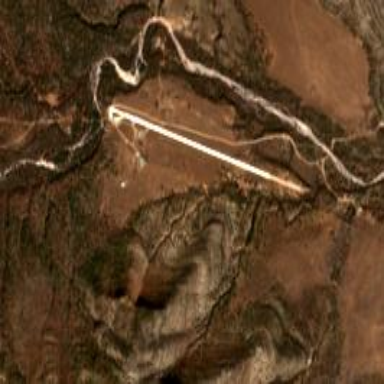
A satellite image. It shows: Airstrip at the airport.